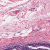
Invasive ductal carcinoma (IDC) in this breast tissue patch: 0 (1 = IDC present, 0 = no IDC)